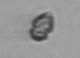
Label: Heterocapsa_rotundata